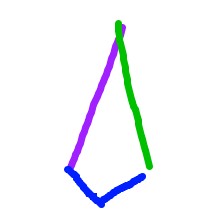
Shape: kite